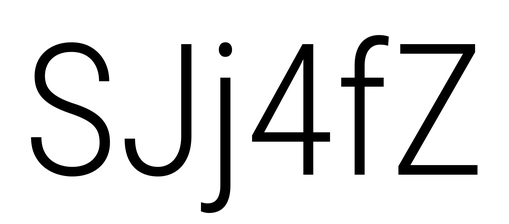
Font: Roboto_Condensed_Light